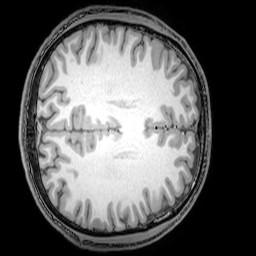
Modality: T1w
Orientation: axial
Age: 22
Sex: male
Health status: healthy
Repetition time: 0.081 s
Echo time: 0.037 s